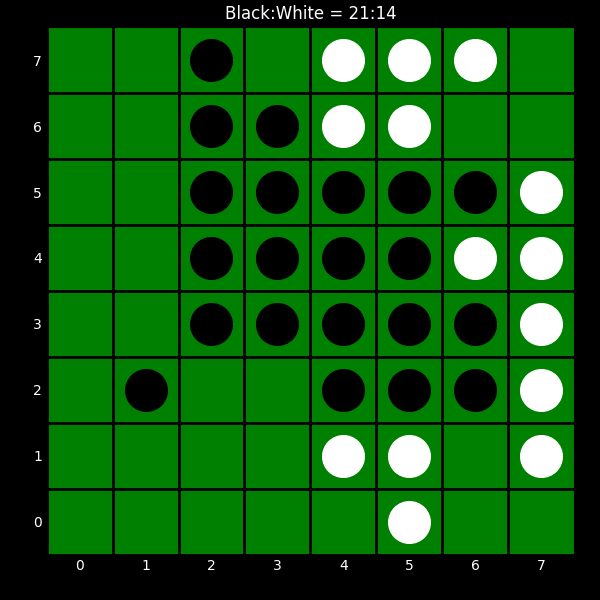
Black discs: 21
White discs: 14